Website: lowes
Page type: payment
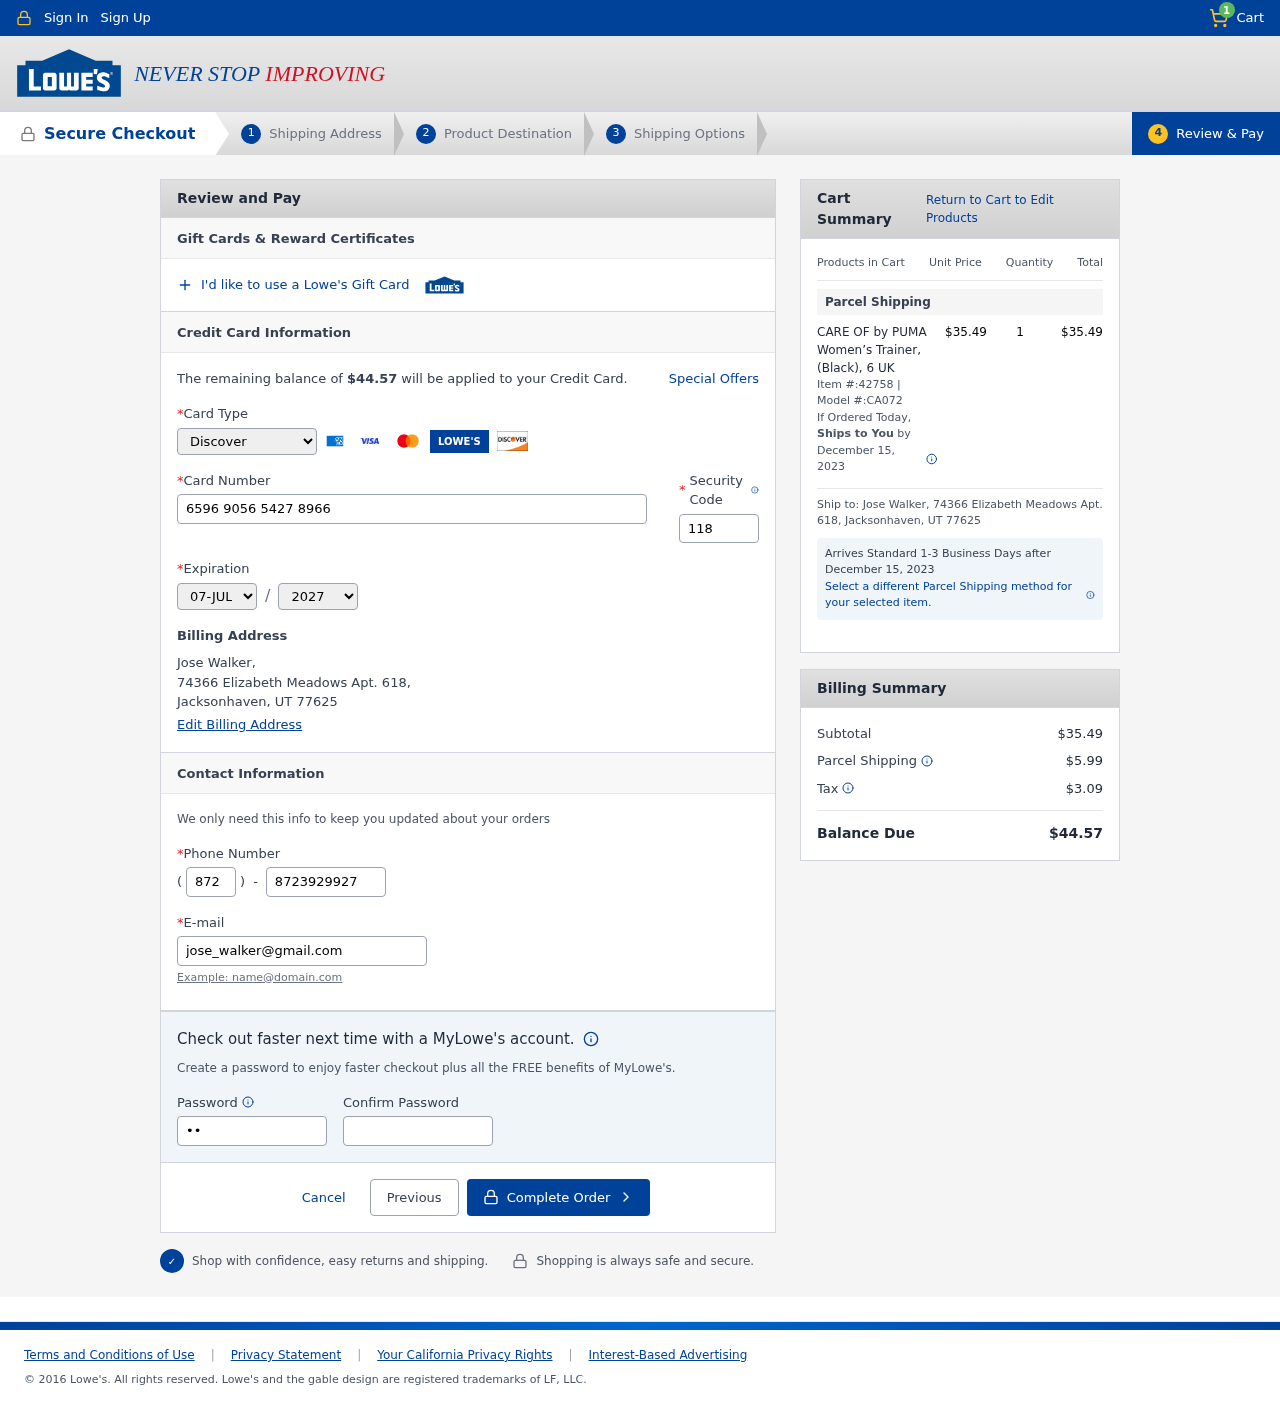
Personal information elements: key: PII_CARD_CVV
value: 118
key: PII_CARD_EXPIRY_MONTH
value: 07
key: PII_CARD_EXPIRY_YEAR
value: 27
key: PII_CARD_NUMBER
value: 6596 9056 5427 8966
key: PII_CARD_TYPE
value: Discover
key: PII_CITY_STATE_ZIP
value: Jacksonhaven, UT 77625
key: PII_EMAIL
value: jose_walker@gmail.com
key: PII_FULLNAME
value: Jose Walker,
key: PII_PHONE
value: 8723929927
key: PII_PHONE_AREA
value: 872
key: PII_STREET
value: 74366 Elizabeth Meadows Apt. 618,
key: PII_FULLNAME2
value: Jose Walker
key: PII_STREET2
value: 74366 Elizabeth Meadows Apt. 618
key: PII_CITY_STATE_ZIP2
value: Jacksonhaven, UT 77625
Product elements: key: PRODUCT1_NAME
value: CARE OF by PUMA Women’s Trainer, (Black), 6 UK
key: PRODUCT1_PRICE
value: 35.49
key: PRODUCT1_QUANTITY
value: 1
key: PRODUCT1_ITEM
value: Item #:42758
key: PRODUCT1_MODEL
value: Model #:CA072
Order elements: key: ORDER_NUM_ITEMS
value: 1
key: ORDER_TOTAL
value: $44.57
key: ORDER_SHIPPING_DATE
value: December 15, 2023
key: ORDER_SUBTOTAL
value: $35.49
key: ORDER_SHIPPING_DATE2
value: December 15, 2023
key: ORDER_SHIPPING_COST
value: $5.99
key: ORDER_TAX
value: $3.09